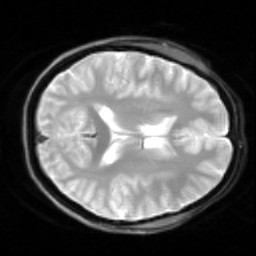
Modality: inplaneT2
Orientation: axial
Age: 21
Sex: female